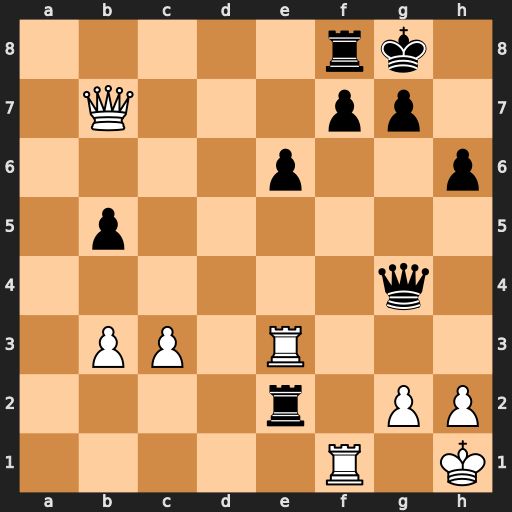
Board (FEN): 5rk1/1Q3pp1/4p2p/1p6/6q1/1PP1R3/4r1PP/5R1K
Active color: w
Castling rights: -
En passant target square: -
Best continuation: h3 Qh5 g4 Rxe3 gxh5